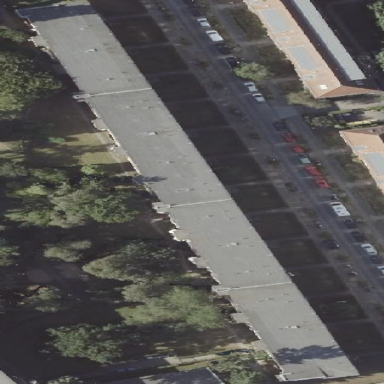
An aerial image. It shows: Apartment building with flat roof.